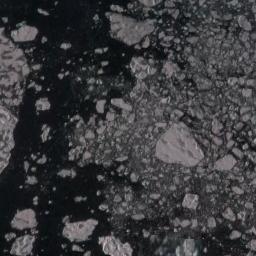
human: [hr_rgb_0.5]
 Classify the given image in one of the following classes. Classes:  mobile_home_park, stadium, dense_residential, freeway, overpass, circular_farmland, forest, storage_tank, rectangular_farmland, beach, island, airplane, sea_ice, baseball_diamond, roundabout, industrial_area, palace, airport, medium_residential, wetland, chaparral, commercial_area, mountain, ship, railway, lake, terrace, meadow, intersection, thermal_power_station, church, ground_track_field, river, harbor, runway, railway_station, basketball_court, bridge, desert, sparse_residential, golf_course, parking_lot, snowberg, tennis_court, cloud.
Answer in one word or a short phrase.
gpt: sea_ice